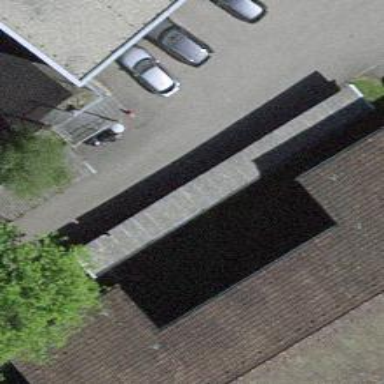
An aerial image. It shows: Bicycle parking facility.